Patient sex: M
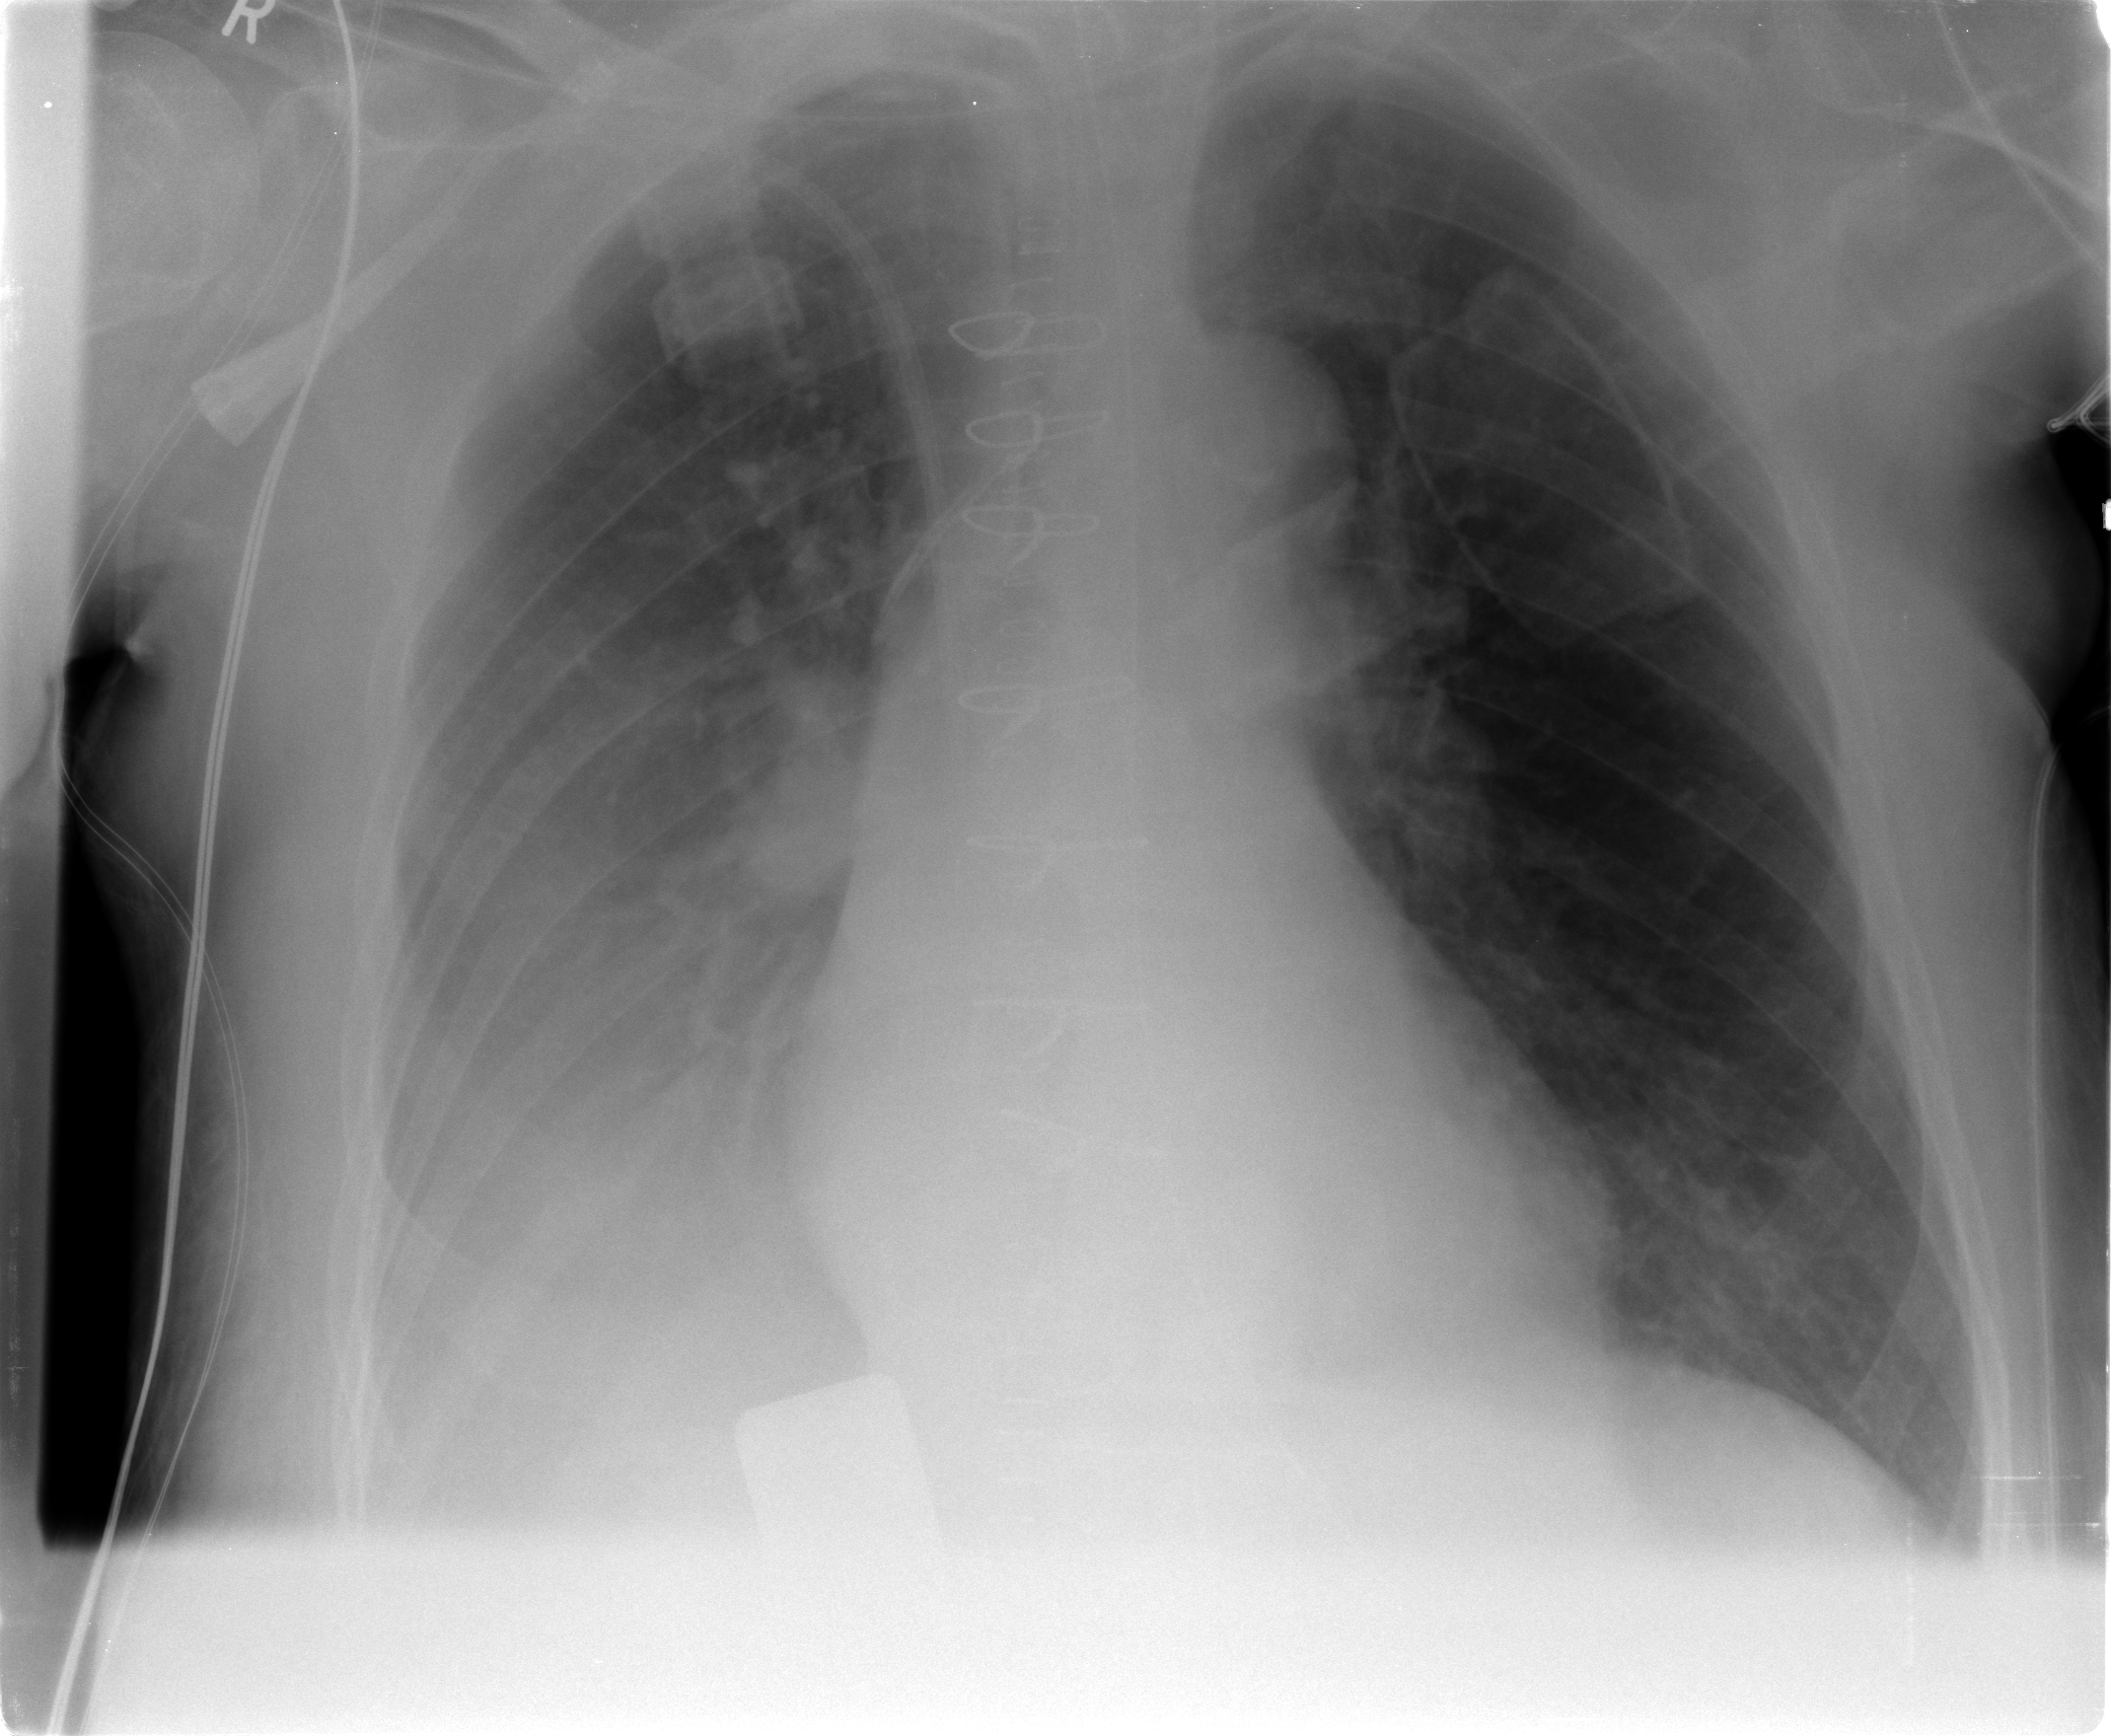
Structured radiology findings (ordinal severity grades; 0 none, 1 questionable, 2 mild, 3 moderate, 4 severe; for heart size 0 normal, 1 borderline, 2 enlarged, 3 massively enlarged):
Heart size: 0
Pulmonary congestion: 2
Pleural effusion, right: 3
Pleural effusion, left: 0
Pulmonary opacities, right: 0
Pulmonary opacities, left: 0
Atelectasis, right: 2
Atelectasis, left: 0